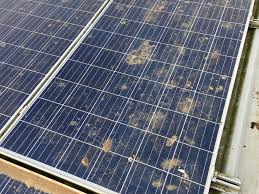
Label: Bird-drop